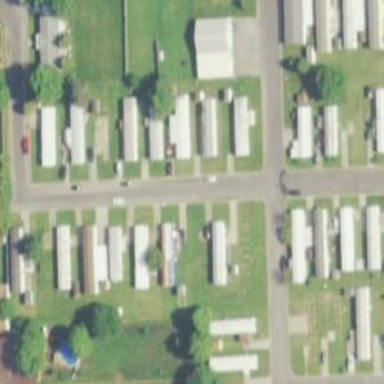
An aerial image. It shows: Residential area designated as trailer park.